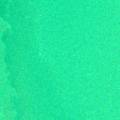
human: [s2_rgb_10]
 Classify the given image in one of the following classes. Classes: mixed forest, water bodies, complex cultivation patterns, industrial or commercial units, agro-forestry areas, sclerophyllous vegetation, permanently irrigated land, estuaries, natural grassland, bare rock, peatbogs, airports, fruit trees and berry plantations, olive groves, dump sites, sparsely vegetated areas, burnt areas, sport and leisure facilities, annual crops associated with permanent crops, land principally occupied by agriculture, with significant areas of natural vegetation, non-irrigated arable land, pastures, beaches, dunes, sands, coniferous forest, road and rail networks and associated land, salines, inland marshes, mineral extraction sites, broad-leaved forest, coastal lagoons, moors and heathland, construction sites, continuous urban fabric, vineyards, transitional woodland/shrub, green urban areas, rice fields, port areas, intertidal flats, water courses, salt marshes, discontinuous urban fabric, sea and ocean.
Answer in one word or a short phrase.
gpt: sea and ocean